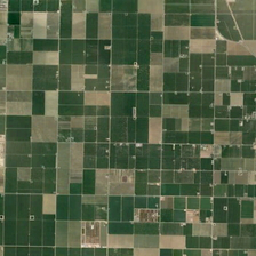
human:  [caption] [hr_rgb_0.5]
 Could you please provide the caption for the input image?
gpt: Green and cream colored farmlands look like checkers.

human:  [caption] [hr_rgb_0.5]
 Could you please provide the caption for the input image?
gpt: The farmland that is green and cream looks like a chess board.

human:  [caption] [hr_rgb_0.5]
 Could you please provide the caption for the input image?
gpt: The green and cream fields look like a chessboard.

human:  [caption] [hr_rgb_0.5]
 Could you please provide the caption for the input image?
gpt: this farmland looks like mosaic with green squares and yellow ones .

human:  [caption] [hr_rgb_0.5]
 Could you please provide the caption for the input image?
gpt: Green and cream fields